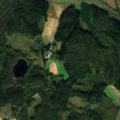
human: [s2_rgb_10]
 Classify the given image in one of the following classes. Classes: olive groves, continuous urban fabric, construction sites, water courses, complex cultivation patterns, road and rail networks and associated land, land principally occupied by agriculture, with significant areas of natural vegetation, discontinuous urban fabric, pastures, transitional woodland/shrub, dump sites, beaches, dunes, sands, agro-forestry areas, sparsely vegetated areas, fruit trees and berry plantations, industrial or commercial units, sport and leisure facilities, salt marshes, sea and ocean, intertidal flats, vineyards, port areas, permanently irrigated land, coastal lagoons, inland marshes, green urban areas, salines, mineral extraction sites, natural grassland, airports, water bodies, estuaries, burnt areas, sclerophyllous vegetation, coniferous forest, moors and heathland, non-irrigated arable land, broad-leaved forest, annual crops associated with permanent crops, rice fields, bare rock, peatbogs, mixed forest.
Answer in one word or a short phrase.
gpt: coniferous forest, mixed forest, transitional woodland/shrub